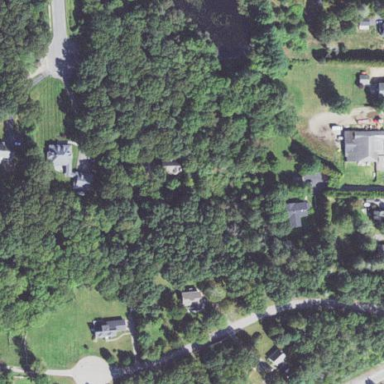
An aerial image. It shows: Woodland with needle-leaved trees.